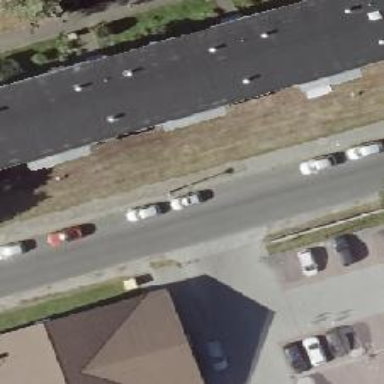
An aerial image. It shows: Residential road with asphalt surface. There is on-street parallel parking on the right lane.